Question: I'm trying to build my simple Stateflow/Simulink design into C/C++, but I get this error. I used code generation before, but I don't know for this design it shows errors. Does anybody know what is wrong? And <URL>, is my model.

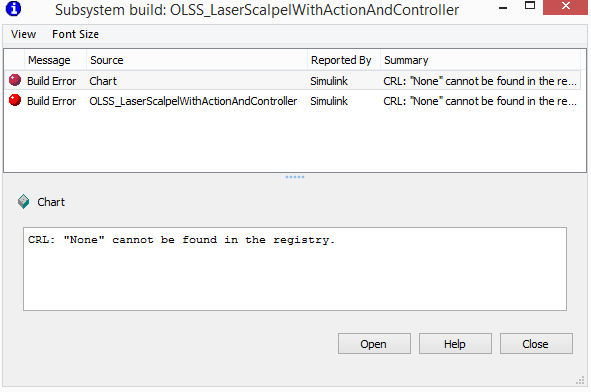
Answer: In the Model toolbar select 'Simulation->Model configuration parameters'. You have not setted the Code replacement library (CRL) in the 'Code Generation->Interface' pane. Set it to C89/C90, C99, etc.
PS: If you want to use the code generation you must set a Fixed-step solver (with its Step time) in the 'Solver' pane.